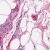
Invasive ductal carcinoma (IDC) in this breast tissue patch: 0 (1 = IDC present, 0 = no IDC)